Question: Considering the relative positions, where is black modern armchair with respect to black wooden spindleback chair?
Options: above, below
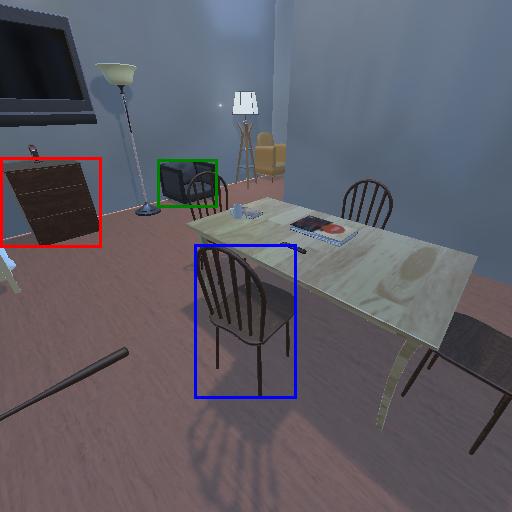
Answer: above